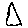
Label: triangle